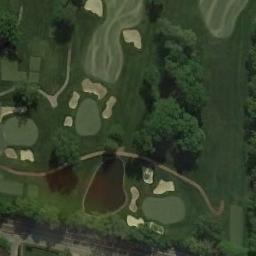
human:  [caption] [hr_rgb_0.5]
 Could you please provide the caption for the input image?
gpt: The golf course has a lake, Some putting greens, Fairways, Barrier trees and sandpits and some roads go through the golf course .

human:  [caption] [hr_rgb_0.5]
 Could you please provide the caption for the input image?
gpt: The picture shows a road with a nearly 180-degree turn .

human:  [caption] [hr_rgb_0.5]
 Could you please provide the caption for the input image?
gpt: There are several bunkers and lakes and a few paths and many trees on a large green lawn on the golf course .

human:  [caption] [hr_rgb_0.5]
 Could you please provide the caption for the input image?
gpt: Lots of trees are near the golf course .

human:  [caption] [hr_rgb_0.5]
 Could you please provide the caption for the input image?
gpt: There are some bunkers and a lake on the golf course .